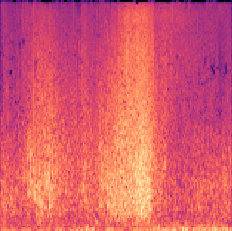
Sound class: Sea waves